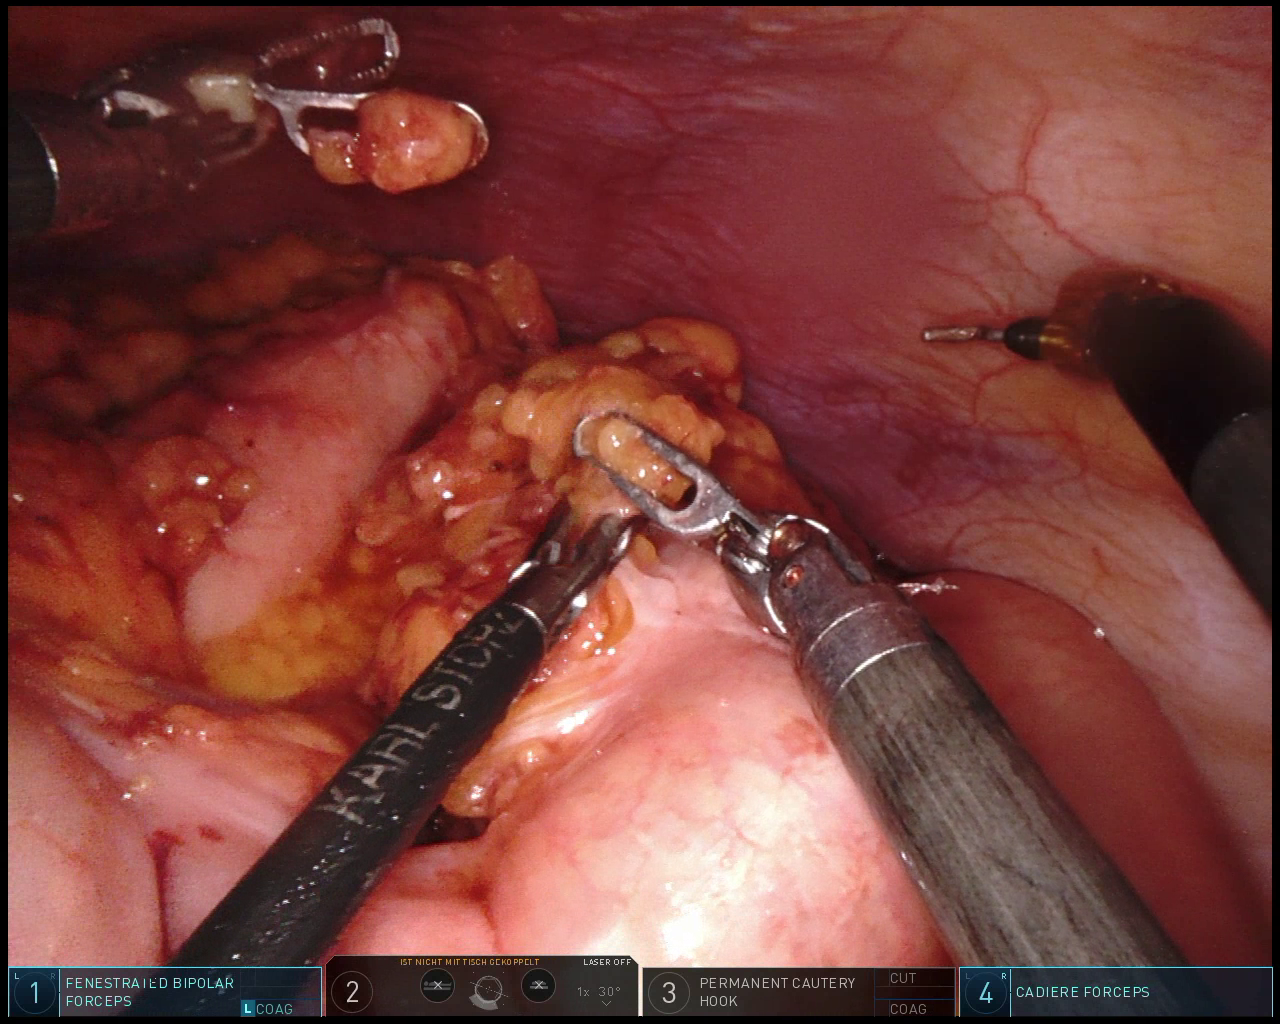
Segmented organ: abdominal_wall
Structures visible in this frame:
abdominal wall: yes
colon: yes
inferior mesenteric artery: no
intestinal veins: no
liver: no
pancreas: no
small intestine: no
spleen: no
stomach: yes
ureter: no
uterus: no
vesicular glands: no